Interaction volume radius: 10 \u00c5
Interaction volume height: 15 \u00c5
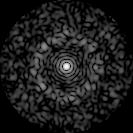
Disorder parameter: 0.8357